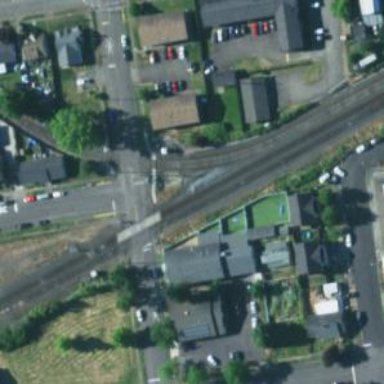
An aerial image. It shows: Level crossing with lights at the railway.